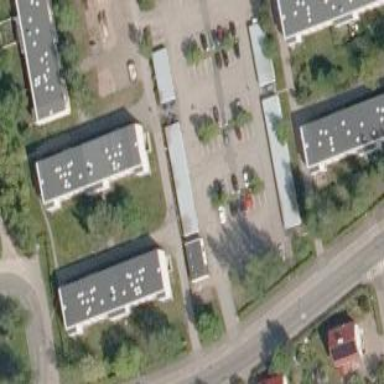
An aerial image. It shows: Paved parking aisle serving as service road.